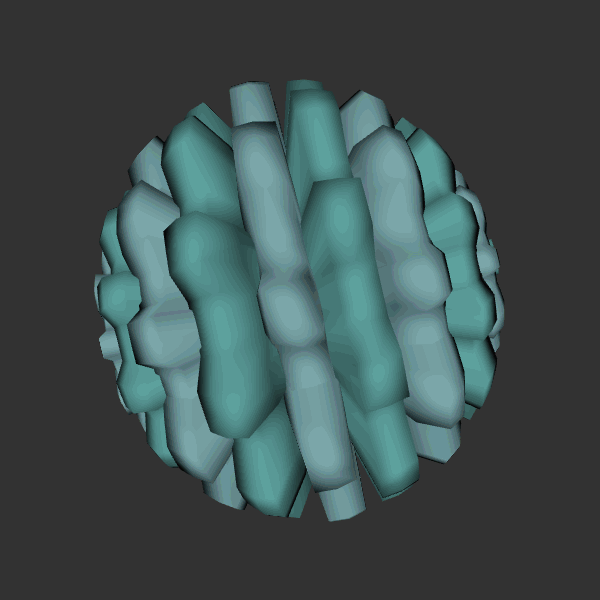
Background: dark